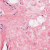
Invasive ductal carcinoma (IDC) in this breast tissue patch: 0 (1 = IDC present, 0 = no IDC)